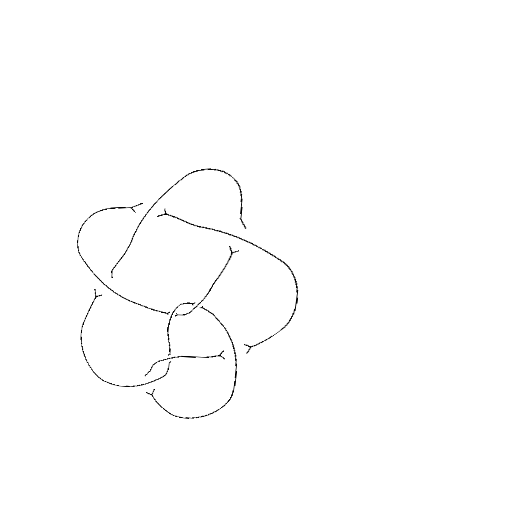
Crossing number: 8